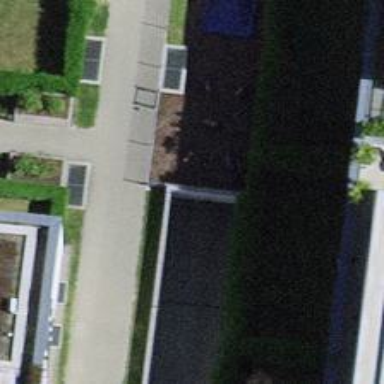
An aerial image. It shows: Parking entrance.